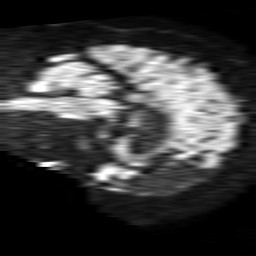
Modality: TRACE
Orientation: sagittal
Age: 78
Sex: male
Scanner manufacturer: philips
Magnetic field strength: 1.5 T
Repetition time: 4.6 s
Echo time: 0.08631 s